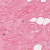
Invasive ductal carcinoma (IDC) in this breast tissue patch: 0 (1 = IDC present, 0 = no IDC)